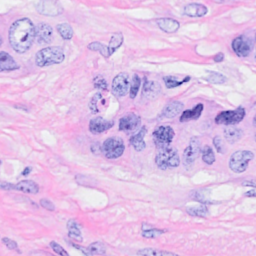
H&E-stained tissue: Breast